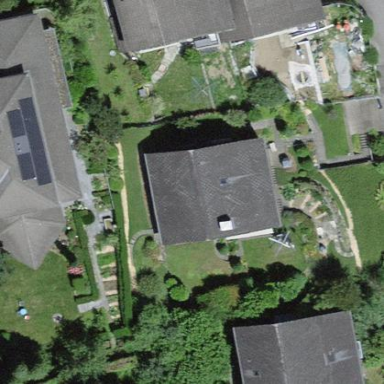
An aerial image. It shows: Residential building.